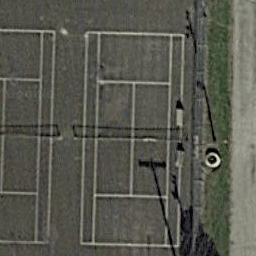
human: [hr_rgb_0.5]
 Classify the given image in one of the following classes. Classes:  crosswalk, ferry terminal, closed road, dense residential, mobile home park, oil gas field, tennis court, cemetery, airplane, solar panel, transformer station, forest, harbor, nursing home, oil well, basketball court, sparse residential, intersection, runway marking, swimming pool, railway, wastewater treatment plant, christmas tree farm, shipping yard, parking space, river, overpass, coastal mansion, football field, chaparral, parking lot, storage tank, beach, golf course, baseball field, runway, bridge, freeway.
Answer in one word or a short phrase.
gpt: tennis court